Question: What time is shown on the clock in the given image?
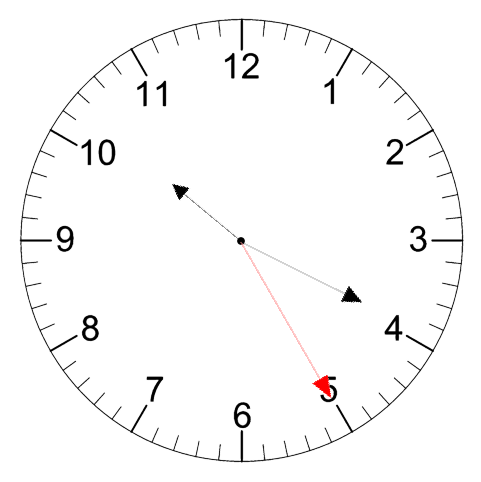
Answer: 10:19:25